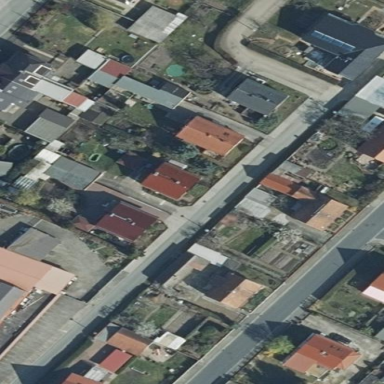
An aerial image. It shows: Residential road area.